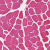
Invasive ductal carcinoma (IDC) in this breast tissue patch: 0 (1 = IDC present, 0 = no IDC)